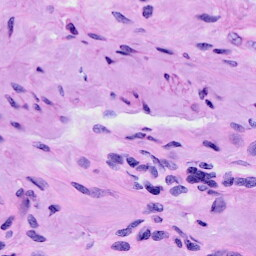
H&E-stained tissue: Cervix